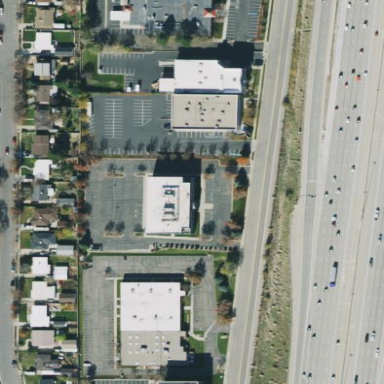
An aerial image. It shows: Commercial area.